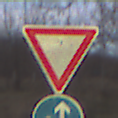
Verkehrszeichen: VorfahrtGewaehren
Zusatzzeichen unten: VorgeschriebeneFahrtrichtungGeradeausOderLinks
Umgebung: Outdoor, Nature
Tageszeit: MorningAfternoon
Wetter: PartlyCloudy
Licht: Natural
Jahreszeit: NotSpecified
Kontrast: HighContrast